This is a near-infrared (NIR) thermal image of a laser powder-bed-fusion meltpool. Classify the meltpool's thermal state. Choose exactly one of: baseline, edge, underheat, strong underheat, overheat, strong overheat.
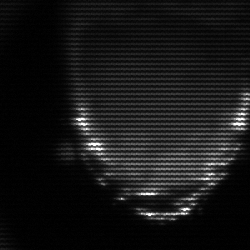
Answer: edge